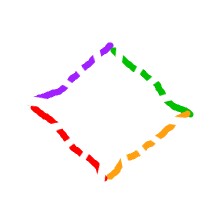
Shape: rhombus